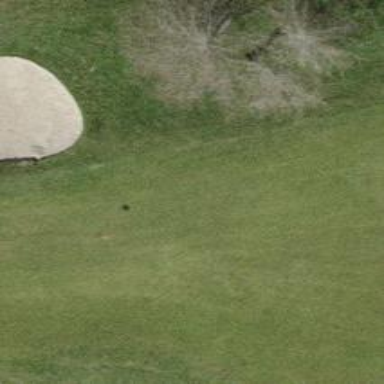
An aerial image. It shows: Golf hole.